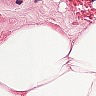
Metastatic tissue present: no